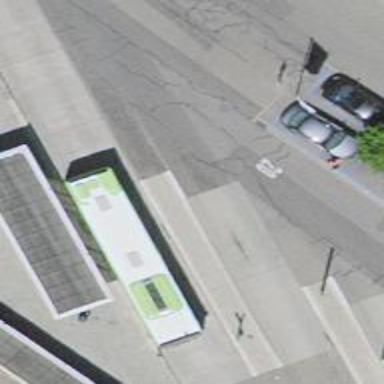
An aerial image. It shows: Taxi stand.